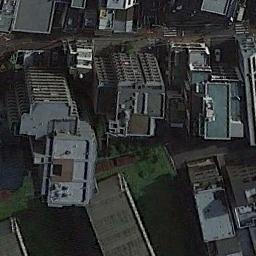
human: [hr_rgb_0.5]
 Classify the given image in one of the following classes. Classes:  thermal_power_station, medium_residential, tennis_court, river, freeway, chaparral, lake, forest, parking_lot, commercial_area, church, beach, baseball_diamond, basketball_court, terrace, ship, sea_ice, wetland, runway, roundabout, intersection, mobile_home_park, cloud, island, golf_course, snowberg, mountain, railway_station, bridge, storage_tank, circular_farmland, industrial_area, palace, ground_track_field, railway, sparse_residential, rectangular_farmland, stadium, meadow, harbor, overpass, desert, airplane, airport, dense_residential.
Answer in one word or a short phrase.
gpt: commercial_area